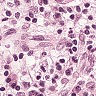
Metastatic tissue present: yes